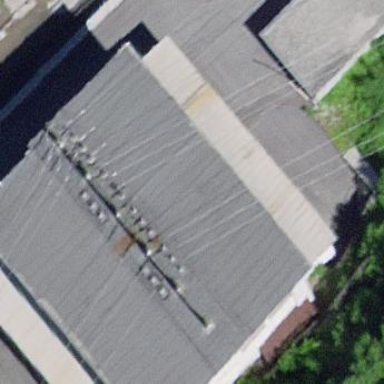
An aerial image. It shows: Industrial building.